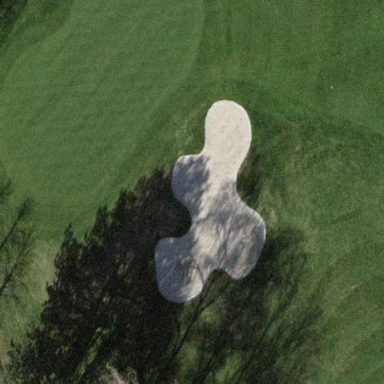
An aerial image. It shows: Golf bunker filled with sandy terrain.